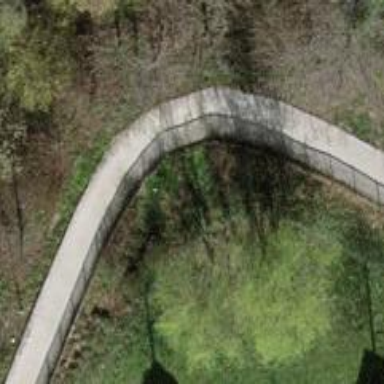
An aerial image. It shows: Footway with surface of fine gravel.